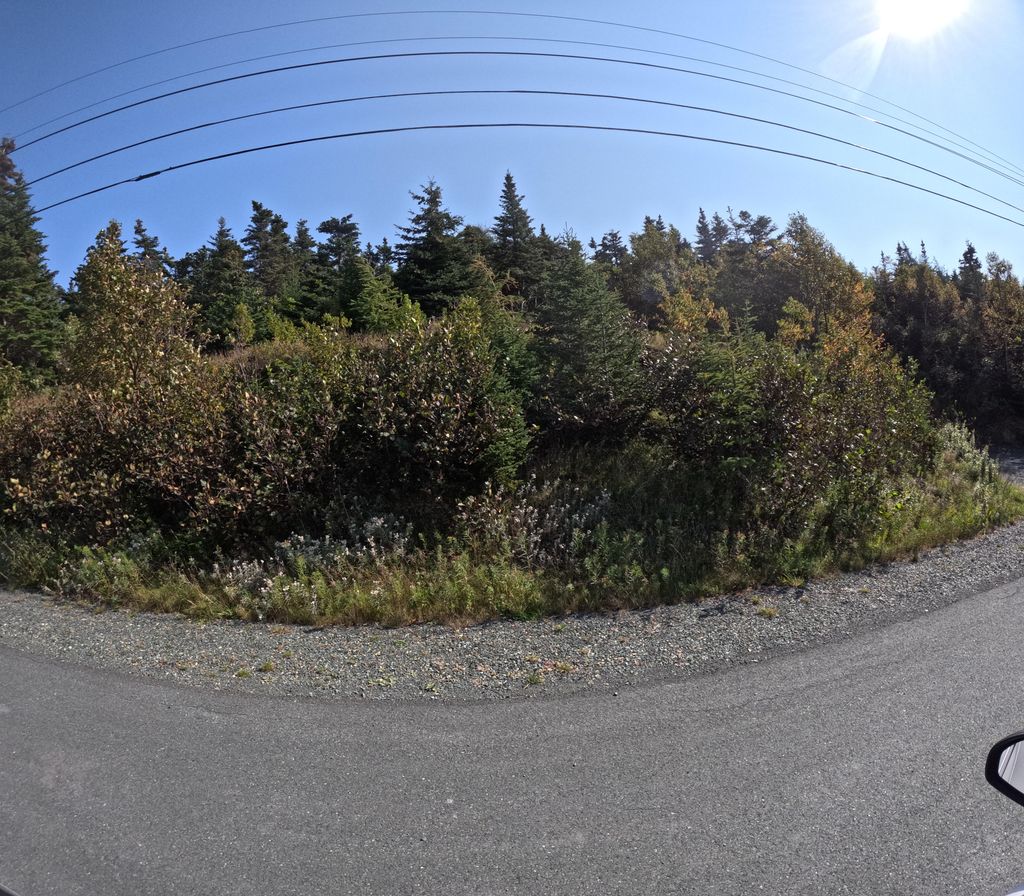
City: st_johns